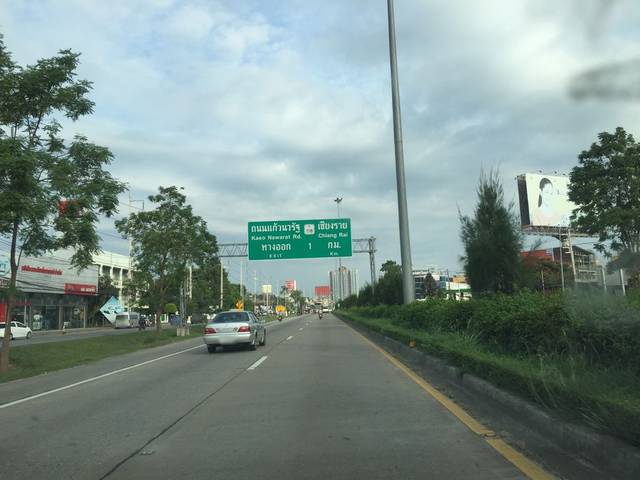
Region: Thailand
Coordinates: 18.79, 99.025